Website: home-depot
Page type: account-selection
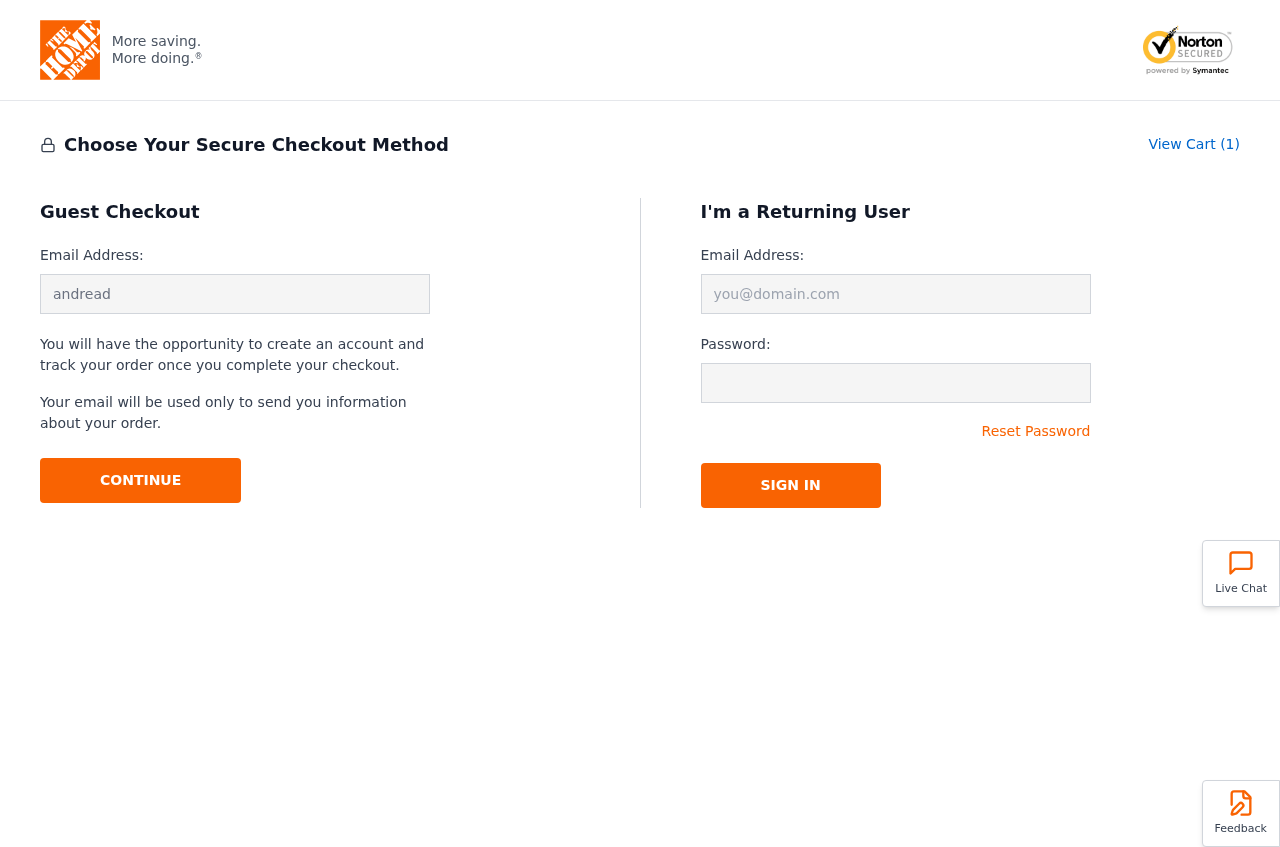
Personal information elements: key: PII_EMAIL
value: andreadeleon@yahoo.com
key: PII_LOGIN_USERNAME
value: andrea.deleon
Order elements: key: ORDER_NUM_ITEMS
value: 1